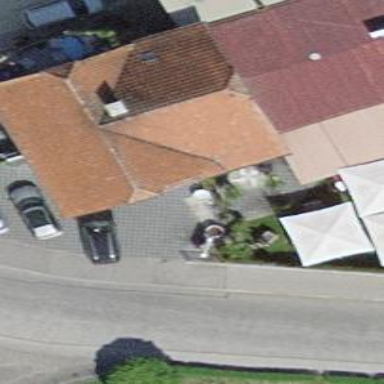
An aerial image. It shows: Public building.